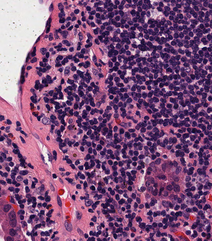
Tumor epithelial tissue: no
Tumor-associated stroma tissue: yes
Normal tissue: no